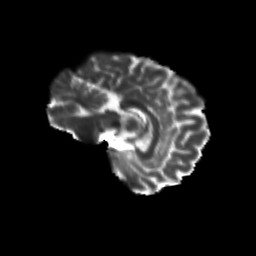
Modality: T2w
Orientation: sagittal
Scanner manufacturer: siemens
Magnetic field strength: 3 T
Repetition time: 9.2 s
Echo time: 0.084 s